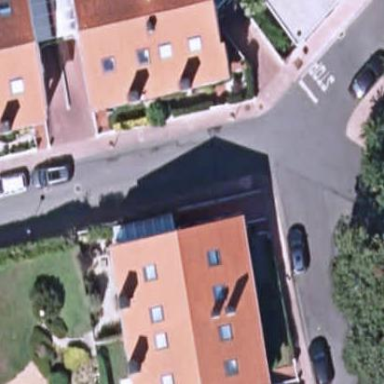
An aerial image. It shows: Terrace building.